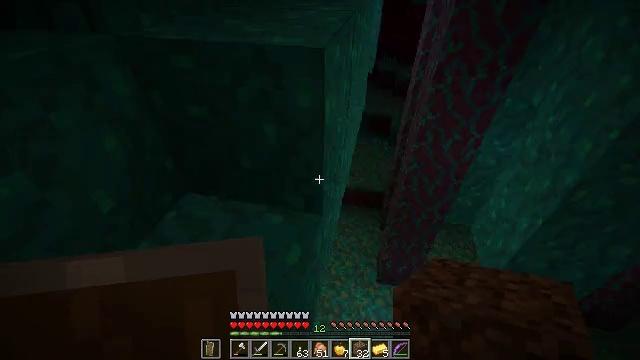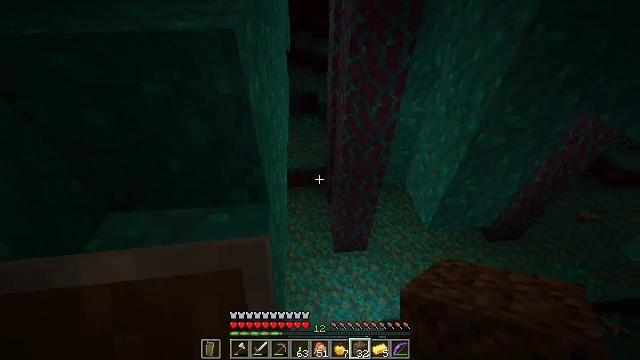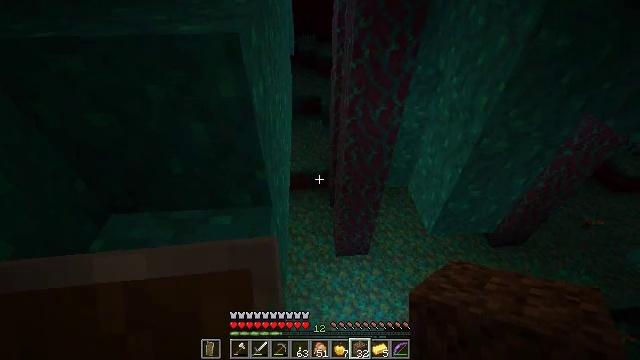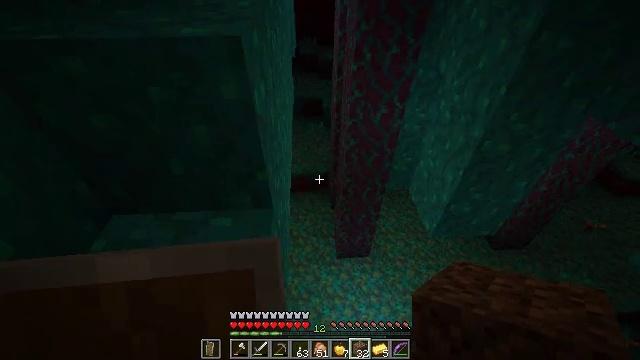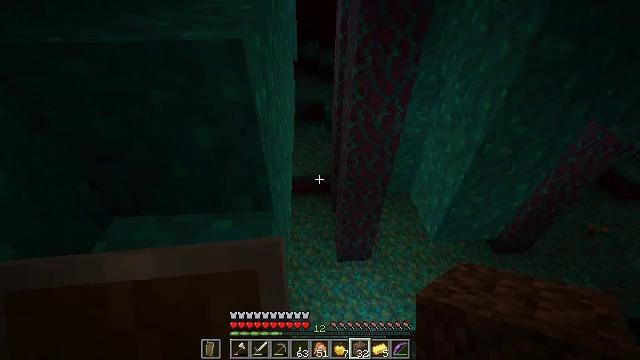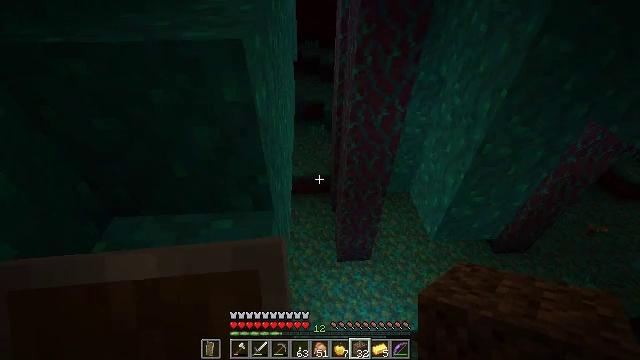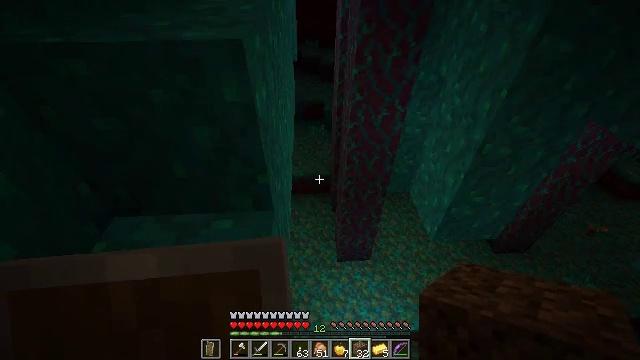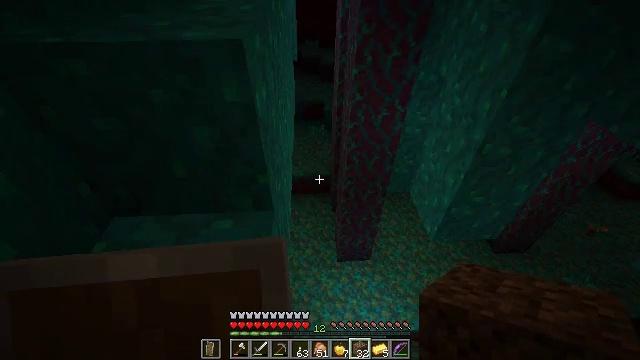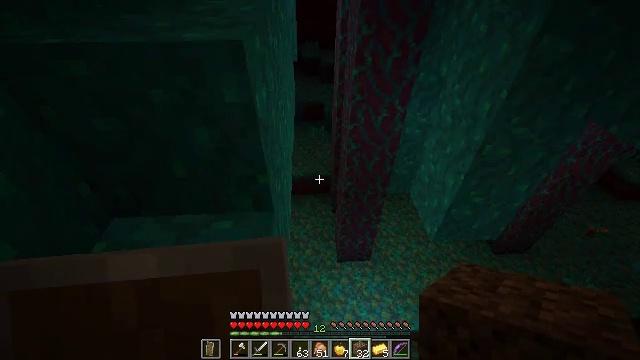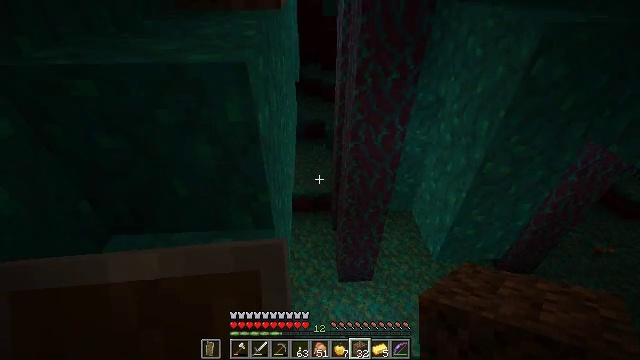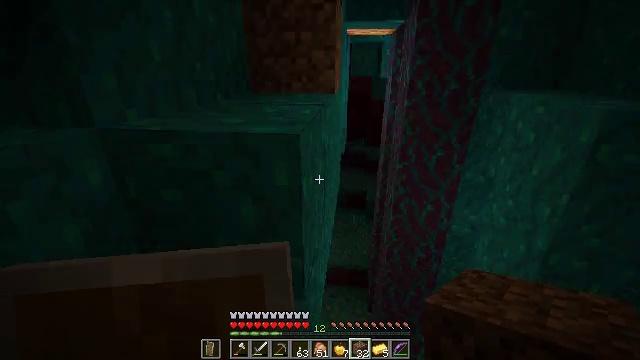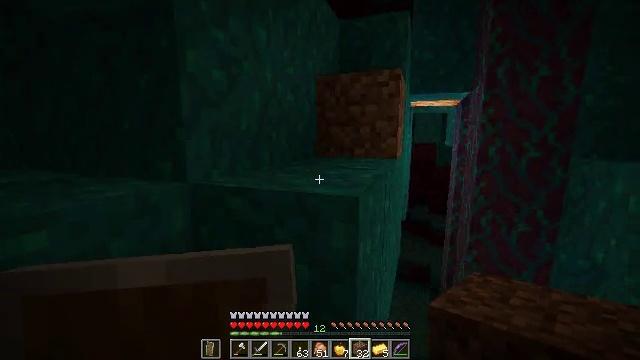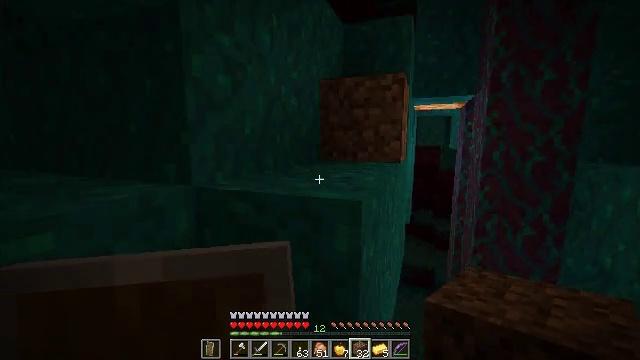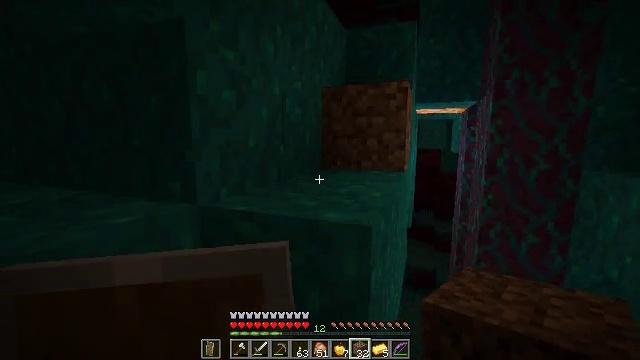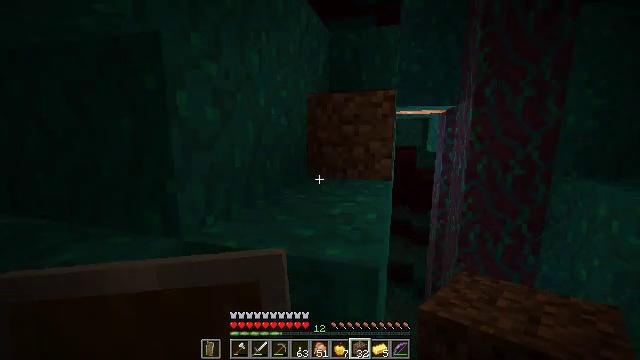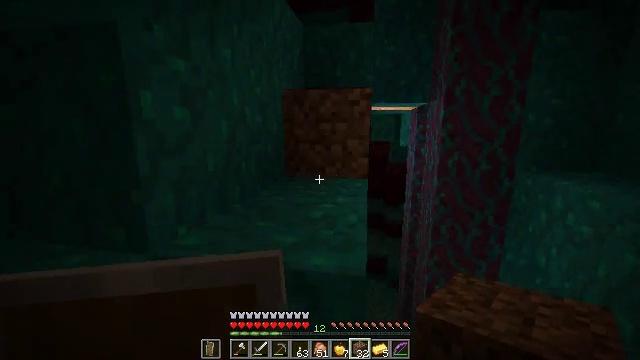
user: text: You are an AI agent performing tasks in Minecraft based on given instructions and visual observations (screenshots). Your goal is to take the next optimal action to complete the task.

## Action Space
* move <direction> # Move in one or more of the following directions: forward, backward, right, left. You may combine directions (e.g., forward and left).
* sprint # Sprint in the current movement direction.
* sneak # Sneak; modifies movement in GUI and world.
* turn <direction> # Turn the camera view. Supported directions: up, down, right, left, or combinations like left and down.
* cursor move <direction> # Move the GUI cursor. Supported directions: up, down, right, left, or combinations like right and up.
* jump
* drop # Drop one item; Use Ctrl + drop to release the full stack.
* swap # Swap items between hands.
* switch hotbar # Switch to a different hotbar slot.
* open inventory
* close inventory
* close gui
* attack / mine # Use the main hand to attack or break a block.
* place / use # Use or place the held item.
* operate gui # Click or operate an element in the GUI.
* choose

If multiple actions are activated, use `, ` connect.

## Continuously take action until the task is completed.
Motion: motion action
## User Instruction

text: Attack the warped wart block to obtain it.
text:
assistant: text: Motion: sneak, turn right and down
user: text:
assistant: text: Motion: sneak
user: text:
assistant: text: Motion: sneak
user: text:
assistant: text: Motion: sneak
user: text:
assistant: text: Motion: sneak
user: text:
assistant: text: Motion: sneak
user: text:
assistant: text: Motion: sneak
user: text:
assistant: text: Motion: sneak
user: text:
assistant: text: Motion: sneak, turn up
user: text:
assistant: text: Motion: sneak, turn left and up
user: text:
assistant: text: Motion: sneak, turn left and up
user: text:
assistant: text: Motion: no_op
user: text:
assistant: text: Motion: move forward and move left
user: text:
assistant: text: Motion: move forward and move left, turn right and down
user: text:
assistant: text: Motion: move forward, turn right and down
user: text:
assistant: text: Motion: move forward, turn right and down
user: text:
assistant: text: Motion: move forward, turn right and down
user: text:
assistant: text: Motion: move forward, jump
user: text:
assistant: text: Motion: move forward, jump
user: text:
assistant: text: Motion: move forward, jump
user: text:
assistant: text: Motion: move forward, jump
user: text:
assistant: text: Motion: move forward, jump
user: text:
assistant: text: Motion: move forward
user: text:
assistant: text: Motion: move forward
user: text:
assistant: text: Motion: move forward
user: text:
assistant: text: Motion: move forward
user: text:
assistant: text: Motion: move forward
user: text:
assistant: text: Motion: move forward
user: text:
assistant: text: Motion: move forward
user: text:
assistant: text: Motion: move forward